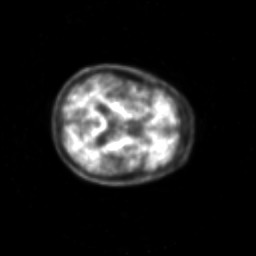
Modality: PET
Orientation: axial
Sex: female
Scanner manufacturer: siemens